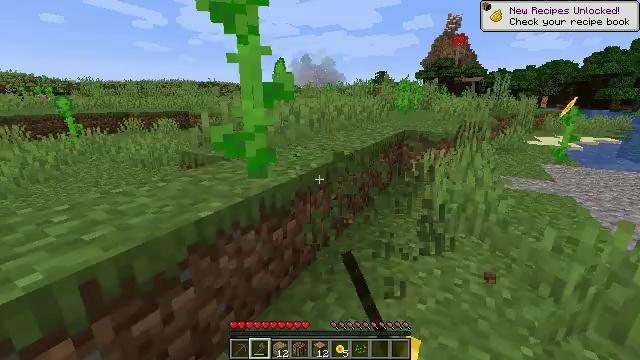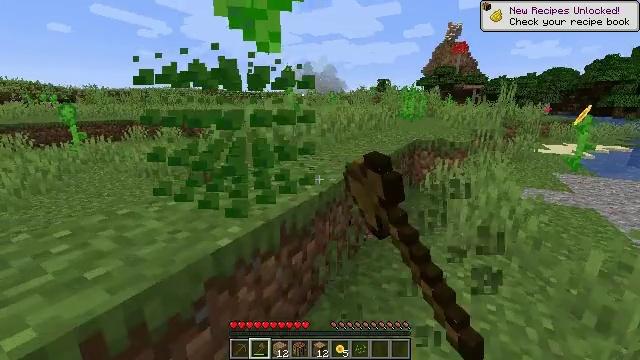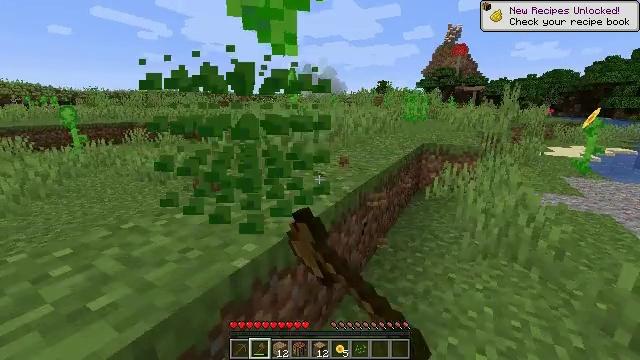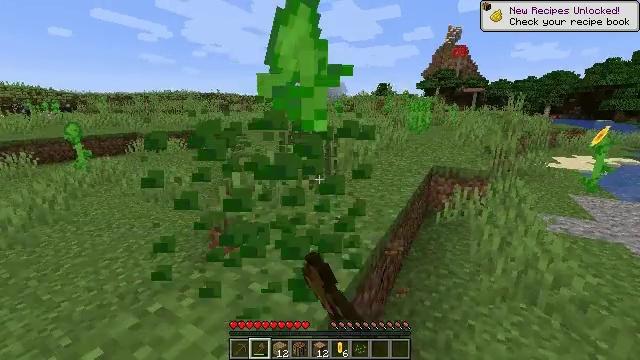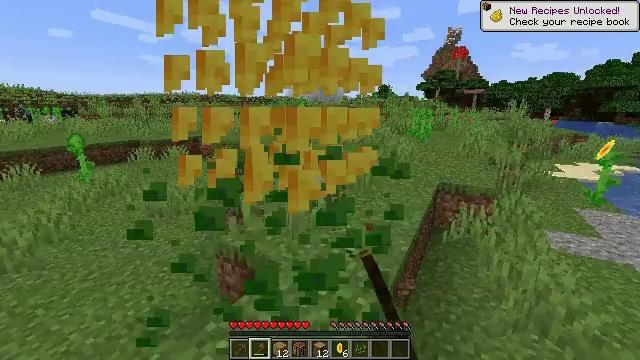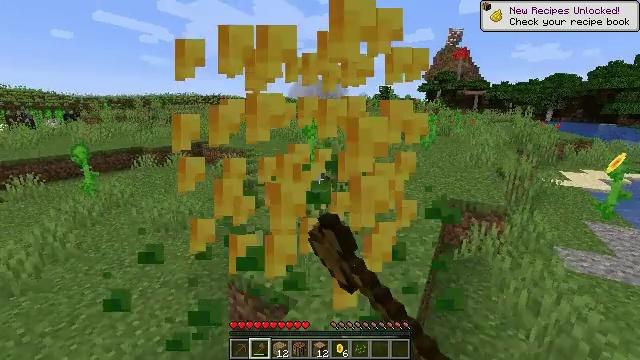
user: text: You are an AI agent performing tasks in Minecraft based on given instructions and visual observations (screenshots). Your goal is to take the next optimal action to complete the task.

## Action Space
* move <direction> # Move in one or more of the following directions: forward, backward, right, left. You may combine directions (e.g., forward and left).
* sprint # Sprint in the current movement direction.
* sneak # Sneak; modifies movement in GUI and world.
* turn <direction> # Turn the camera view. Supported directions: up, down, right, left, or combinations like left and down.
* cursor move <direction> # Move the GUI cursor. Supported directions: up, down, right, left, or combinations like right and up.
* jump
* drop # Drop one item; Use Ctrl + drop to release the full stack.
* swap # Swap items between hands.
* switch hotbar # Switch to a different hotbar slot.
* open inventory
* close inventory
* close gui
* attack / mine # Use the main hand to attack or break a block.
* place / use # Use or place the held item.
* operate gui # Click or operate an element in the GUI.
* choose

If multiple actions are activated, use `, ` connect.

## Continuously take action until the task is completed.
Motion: motion action
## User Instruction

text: Collect sunflower from the field.
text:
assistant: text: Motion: move forward and move left, turn up, attack / mine
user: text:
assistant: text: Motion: move forward and move left, attack / mine, jump
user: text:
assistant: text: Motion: move forward and move left, attack / mine, jump
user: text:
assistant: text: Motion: move forward and move left, attack / mine, jump
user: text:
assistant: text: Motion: move forward and move left, attack / mine, jump
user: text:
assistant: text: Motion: attack / mine